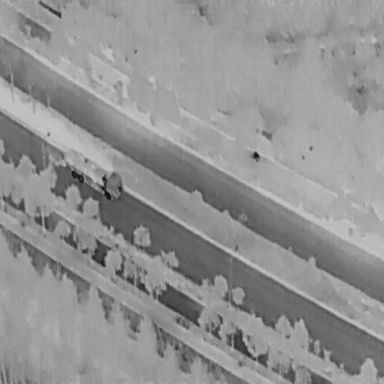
There are two objects shown in the infrared image, including an OtherVehicle, and a Car.